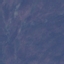
Land use / land cover: HerbaceousVegetation